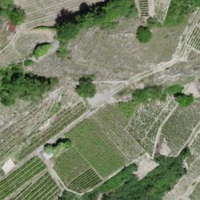
EUNIS habitat code: 40
Species observed at this site:
Opuntia humifusa